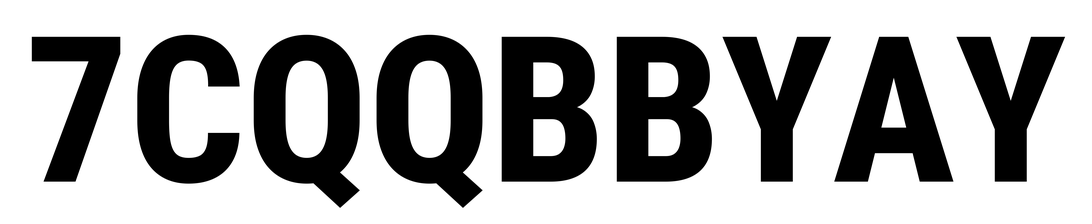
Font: Roboto_Condensed_ExtraBold